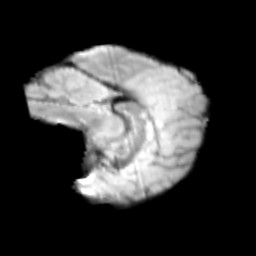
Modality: T2w
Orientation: sagittal
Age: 12
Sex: male
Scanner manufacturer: siemens
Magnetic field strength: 3 T
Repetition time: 3.8 s
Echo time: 0.07 s